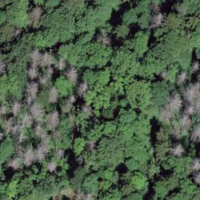
EUNIS habitat code: 44
Species observed at this site:
Sanicula europaea
Molinia caerulea
Clematis vitalba